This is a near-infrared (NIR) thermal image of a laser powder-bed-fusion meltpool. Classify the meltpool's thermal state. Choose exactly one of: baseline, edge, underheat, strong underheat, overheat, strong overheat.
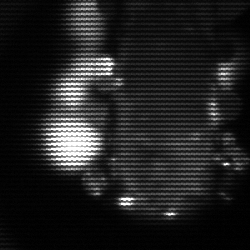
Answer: strong underheat